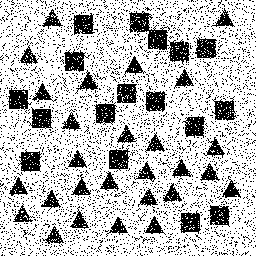
Squares: 17
Triangles: 27
Stars: 0
Total shapes: 44